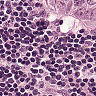
Metastatic tissue present: yes